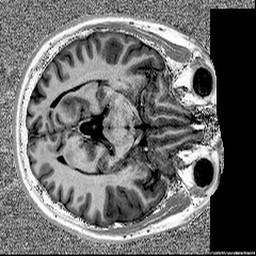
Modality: MP2RAGE
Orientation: axial
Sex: male